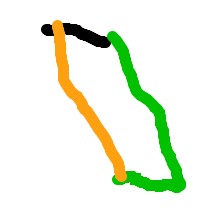
Shape: parallelogram